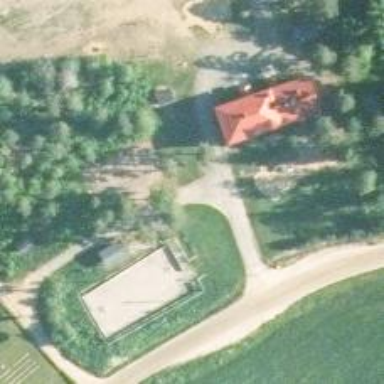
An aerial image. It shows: Driveway leading to service road.